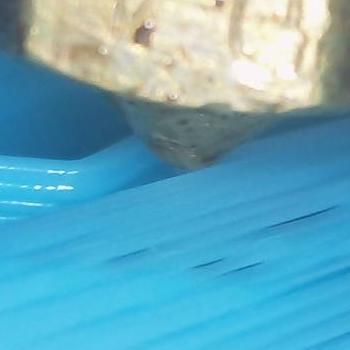
Flow rate: 84%